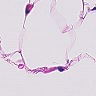
Metastatic tissue present: no